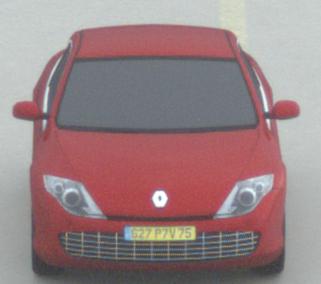
Make: Renault
Model: Laguna Coupé TCe 170
Detailed model: Laguna (III) Coupé
Model produced from: 2010/11
Model produced until: 2011/05
Doors: 2
Color: red
Road condition: dry road
Daytime: morning or afternoon
Contrast: low contrast